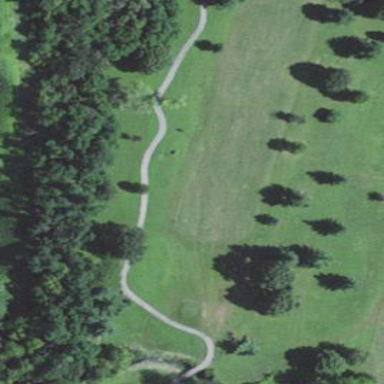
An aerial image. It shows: Golf fairway surrounded by grass.